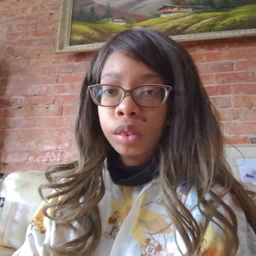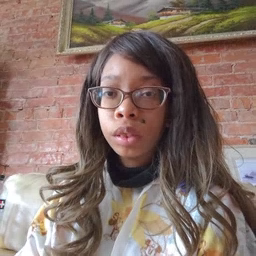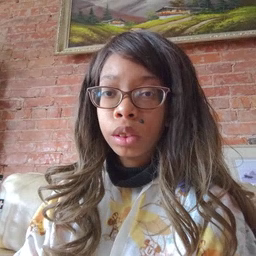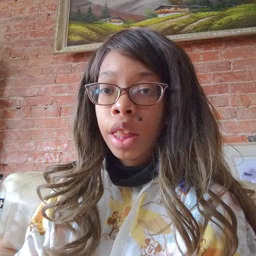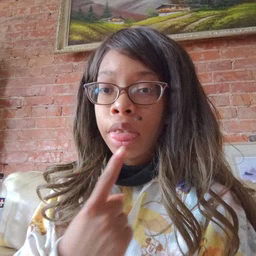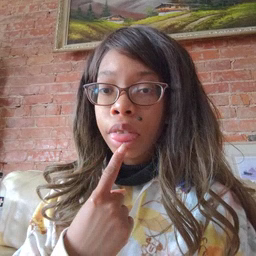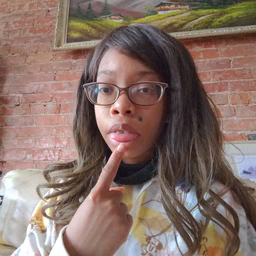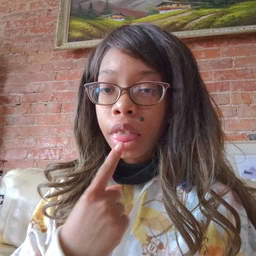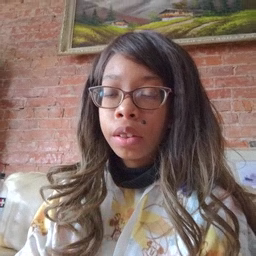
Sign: tongue